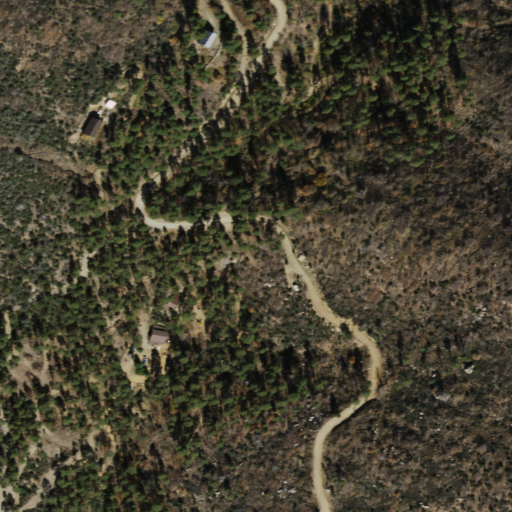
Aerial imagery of ridge(s) in Arizona named Lukes Hoist Divide containing shrub, evergreen forest, open development, and low intensity development